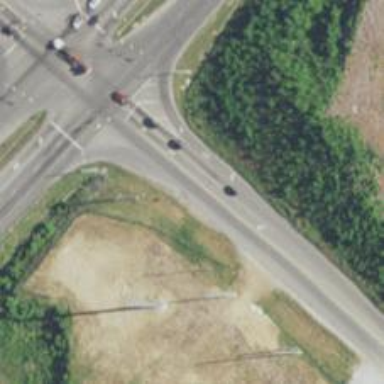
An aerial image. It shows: Primary highway with asphalt surface leading to roundabout.